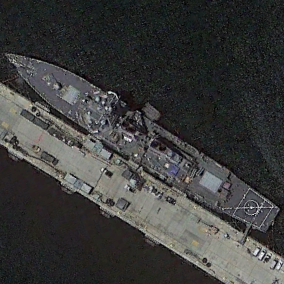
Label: destroyer